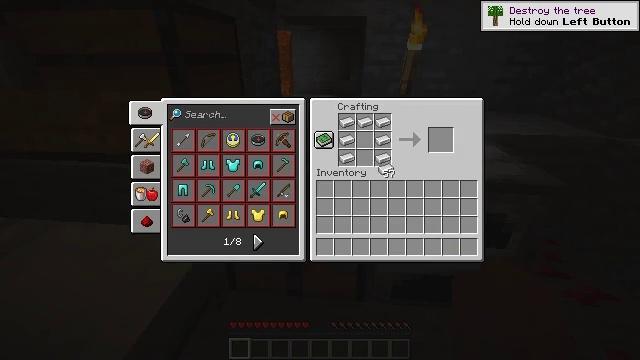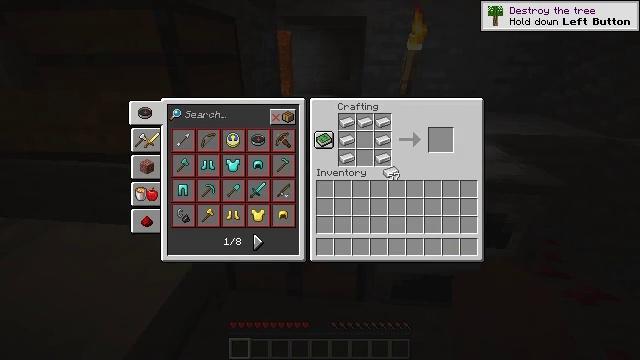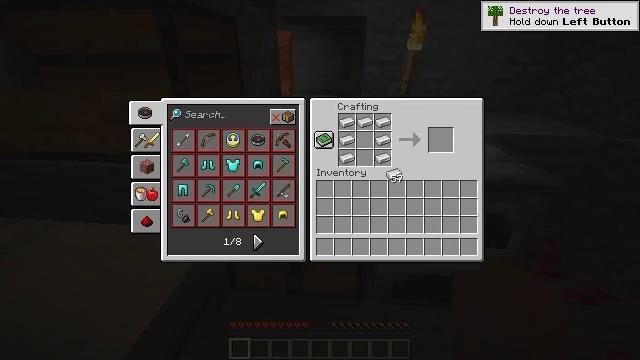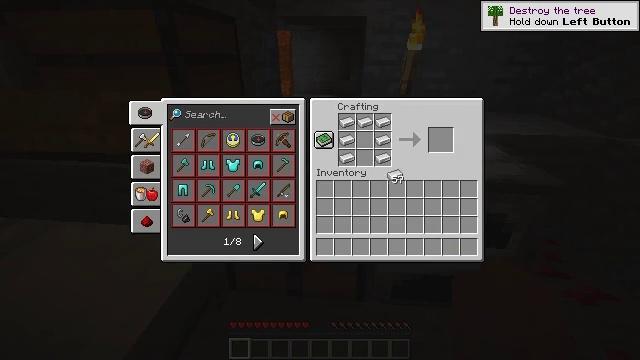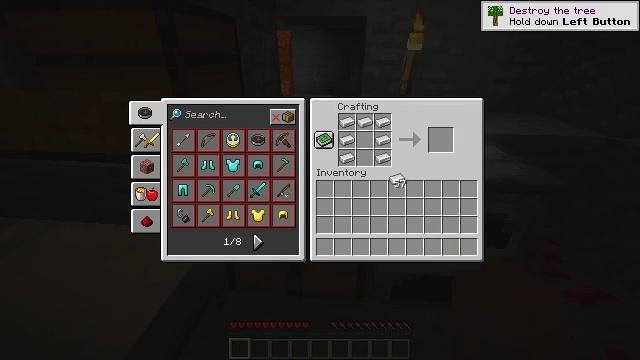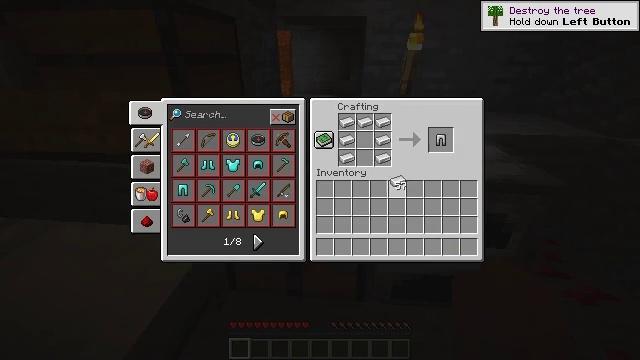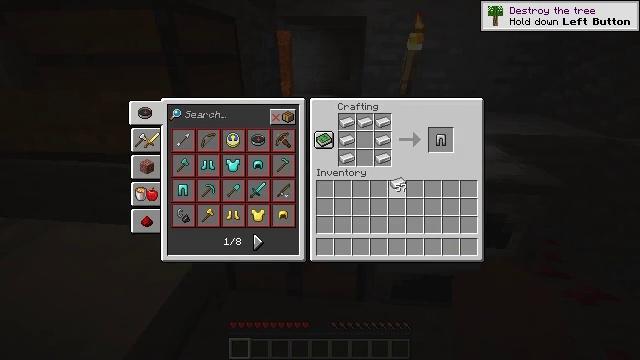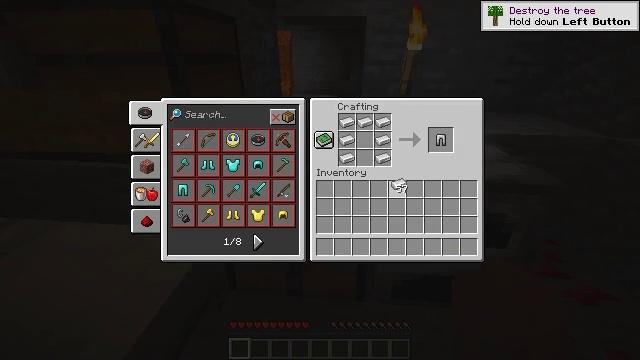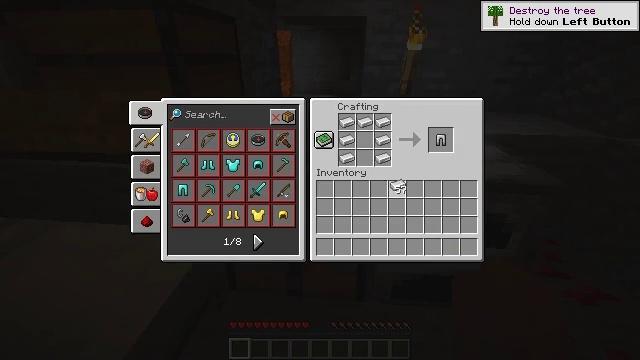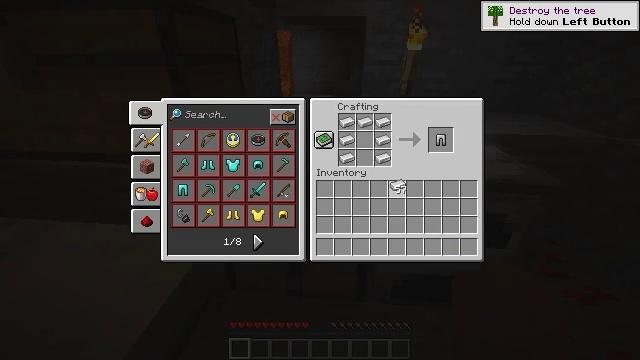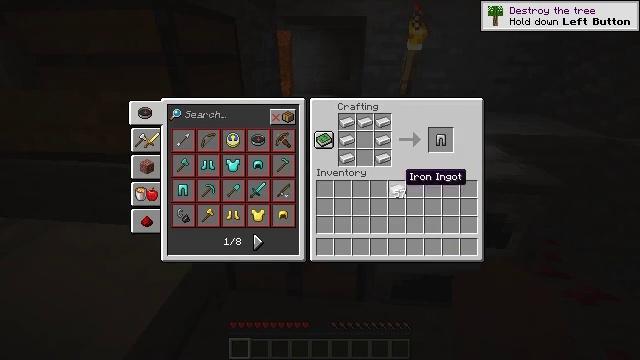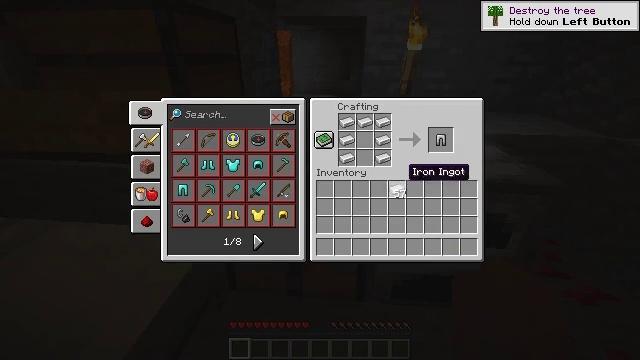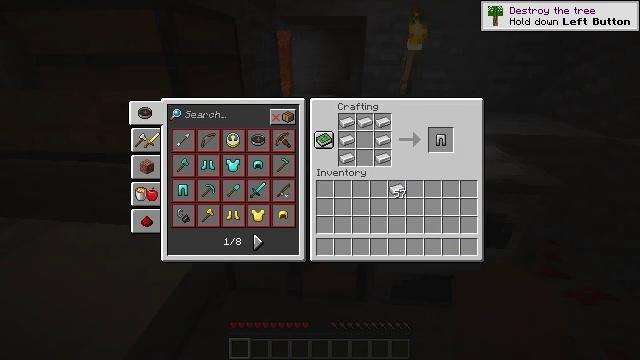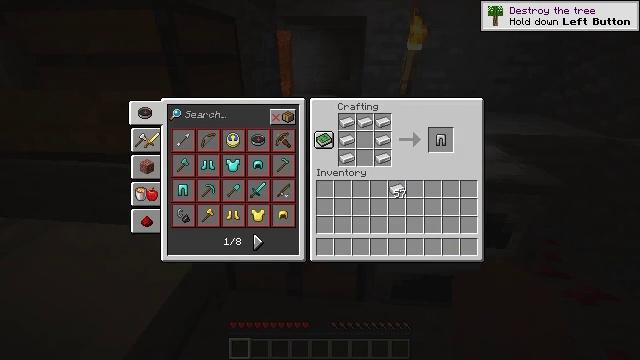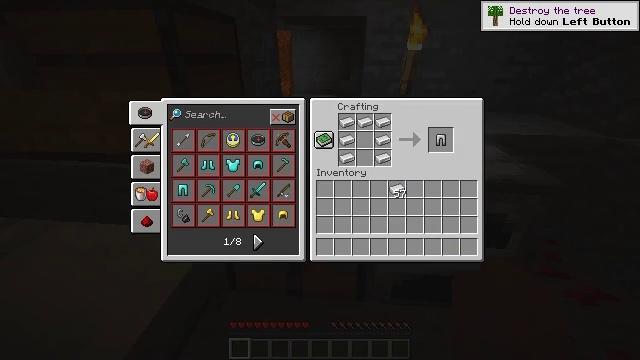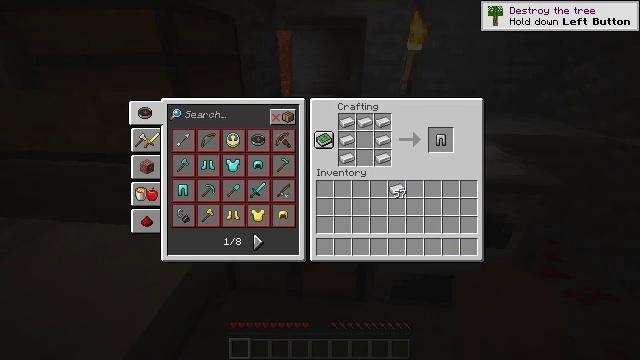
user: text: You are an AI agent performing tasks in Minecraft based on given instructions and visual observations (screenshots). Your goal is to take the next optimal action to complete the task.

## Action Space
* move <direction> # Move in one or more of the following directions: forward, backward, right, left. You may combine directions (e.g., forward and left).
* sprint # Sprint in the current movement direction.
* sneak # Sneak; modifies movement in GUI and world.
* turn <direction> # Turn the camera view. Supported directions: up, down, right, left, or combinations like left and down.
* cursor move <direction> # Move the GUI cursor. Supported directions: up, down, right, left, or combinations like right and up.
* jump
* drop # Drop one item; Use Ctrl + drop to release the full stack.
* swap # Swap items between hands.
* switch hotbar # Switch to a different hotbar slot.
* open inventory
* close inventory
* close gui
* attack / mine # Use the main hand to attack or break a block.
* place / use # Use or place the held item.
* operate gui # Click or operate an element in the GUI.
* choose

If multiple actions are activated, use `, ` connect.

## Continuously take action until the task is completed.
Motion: motion action
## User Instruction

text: Use iron ingots to craft iron leggings at the crafting table.
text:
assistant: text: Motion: no_op
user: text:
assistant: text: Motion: no_op
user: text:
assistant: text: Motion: no_op
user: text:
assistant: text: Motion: no_op
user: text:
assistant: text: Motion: no_op
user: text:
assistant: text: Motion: no_op
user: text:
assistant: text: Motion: no_op
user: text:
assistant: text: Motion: attack / mine
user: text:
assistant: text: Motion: attack / mine
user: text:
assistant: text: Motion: no_op
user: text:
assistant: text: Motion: no_op
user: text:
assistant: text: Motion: sneak, turn right and up
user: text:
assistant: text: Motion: sneak, turn right and up
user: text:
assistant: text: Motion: sneak, turn up
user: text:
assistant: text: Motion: sneak
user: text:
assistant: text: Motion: sneak
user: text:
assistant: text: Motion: sneak
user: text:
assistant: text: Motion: sneak, turn down
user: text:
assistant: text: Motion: sneak
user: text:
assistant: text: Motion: sneak, use / place
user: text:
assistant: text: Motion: sneak, use / place
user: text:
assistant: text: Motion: sneak
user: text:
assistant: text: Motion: sneak, turn left and down
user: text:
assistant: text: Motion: sneak, turn left and down
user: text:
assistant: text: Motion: no_op